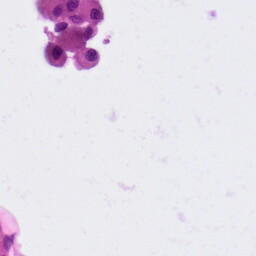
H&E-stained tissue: Lung